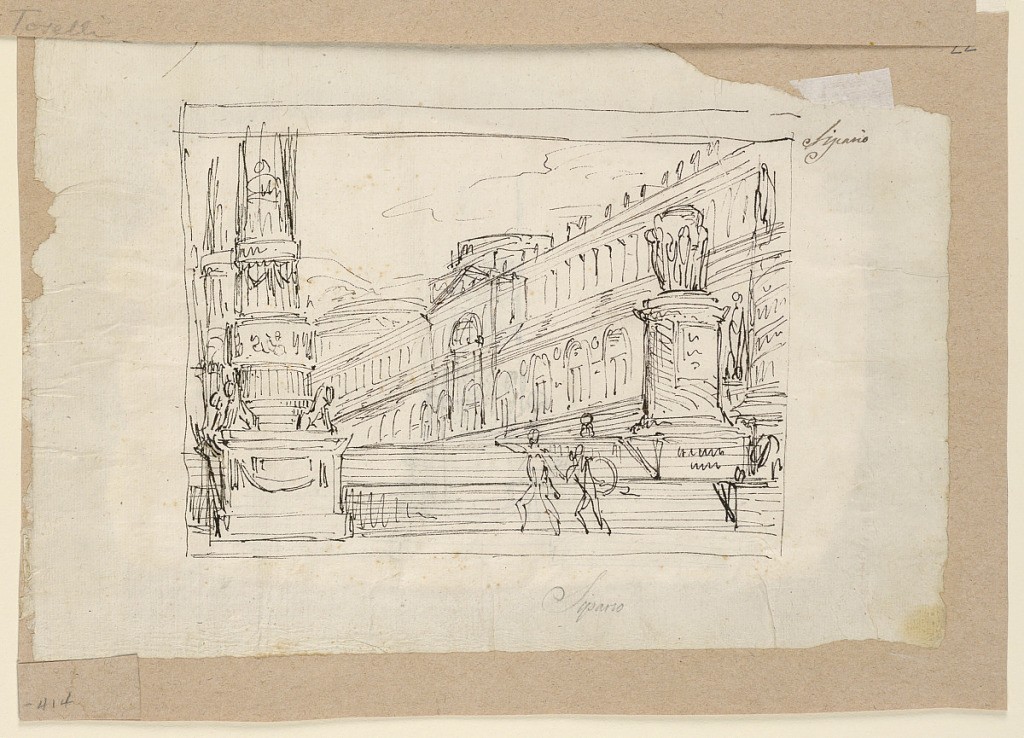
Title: Curtain Design, Soldiers at a Flight of Steps
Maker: Angelo Toselli, ca. 1765? – 1826
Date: early 19th century
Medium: Pen and brown ink on laid paper; verso: pen and brown ink
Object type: Drawing
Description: Horizontal rectangle. Antique buildings, stairs in front, two warriors walking up. Verso: sketch of pedestal for column.